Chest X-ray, PA view. Patient: 49 years old, sex M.
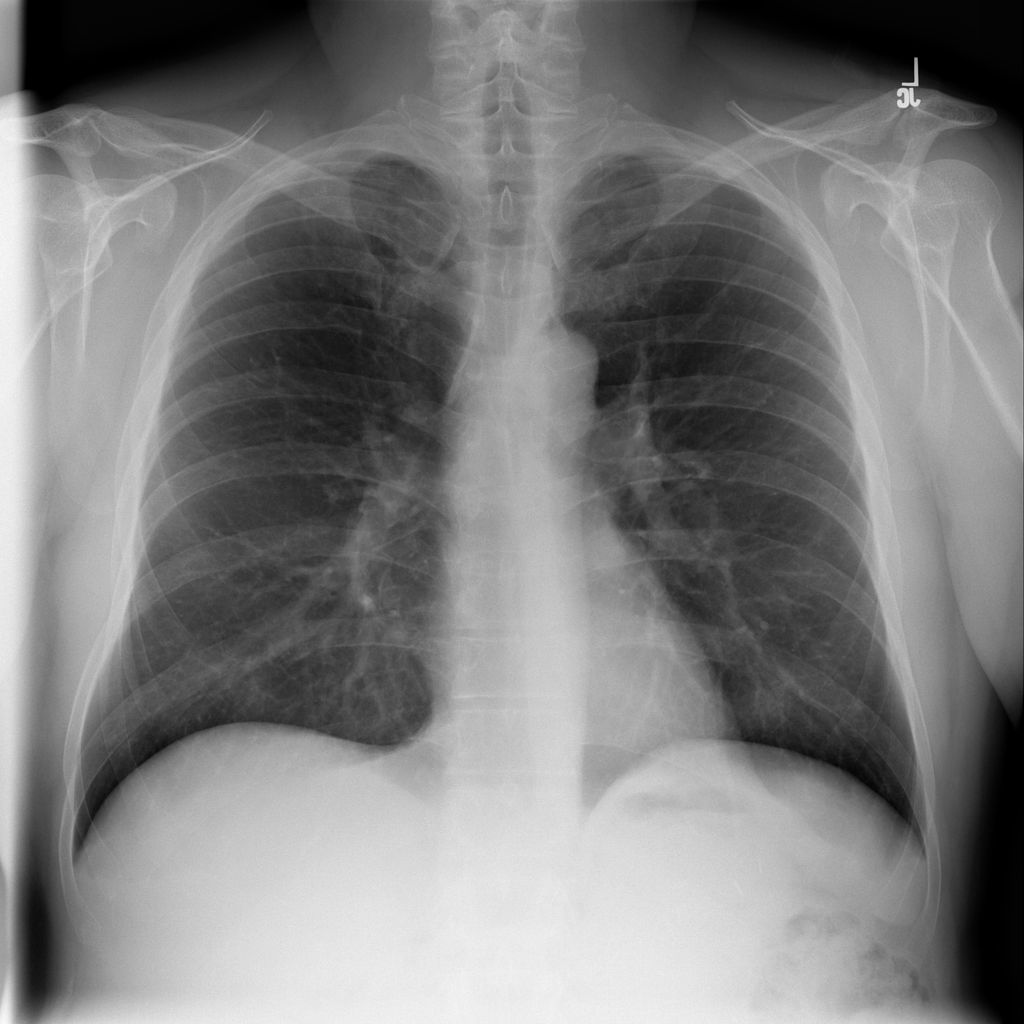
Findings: No Finding